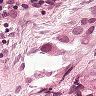
Metastatic tissue present: yes